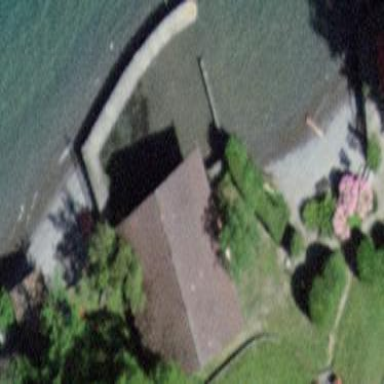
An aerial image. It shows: Boathouse.